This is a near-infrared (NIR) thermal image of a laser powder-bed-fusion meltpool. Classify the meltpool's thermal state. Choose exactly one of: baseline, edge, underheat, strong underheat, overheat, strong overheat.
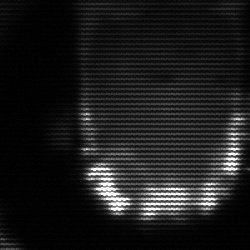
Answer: baseline